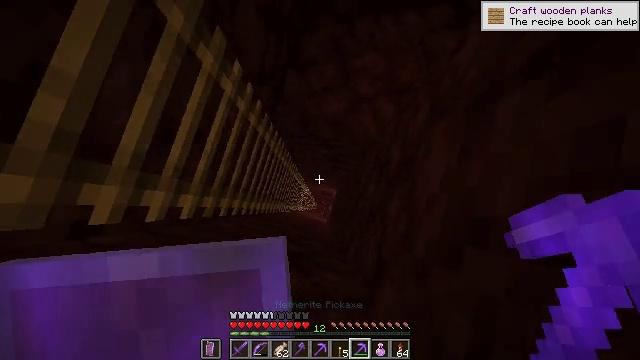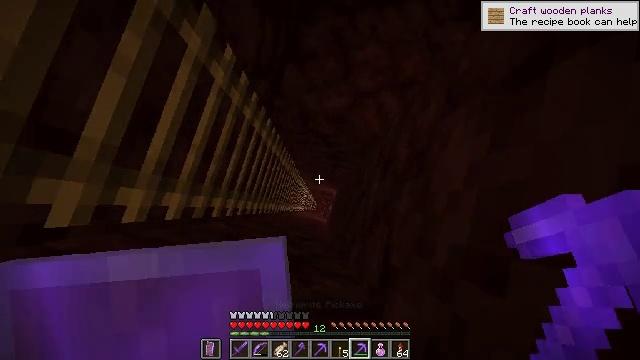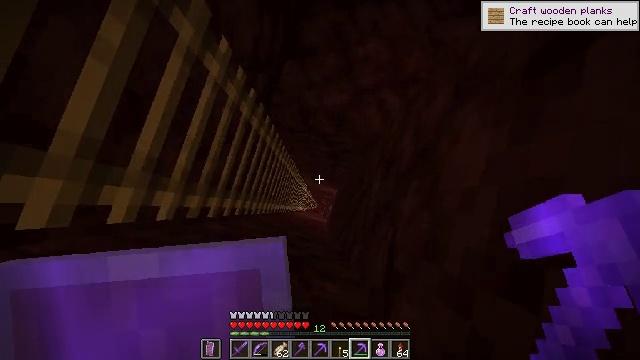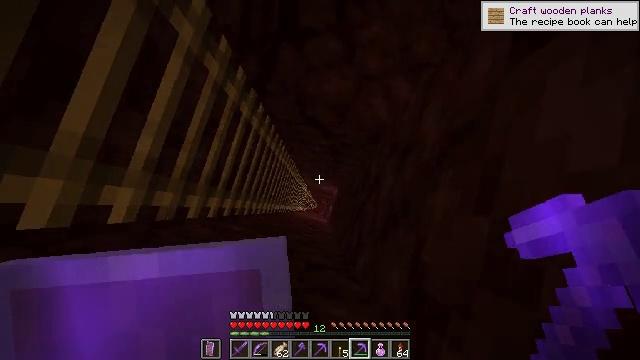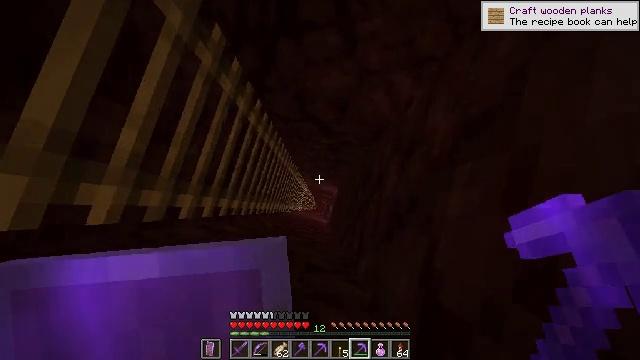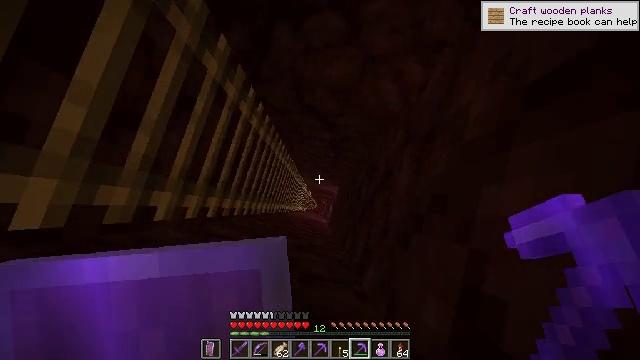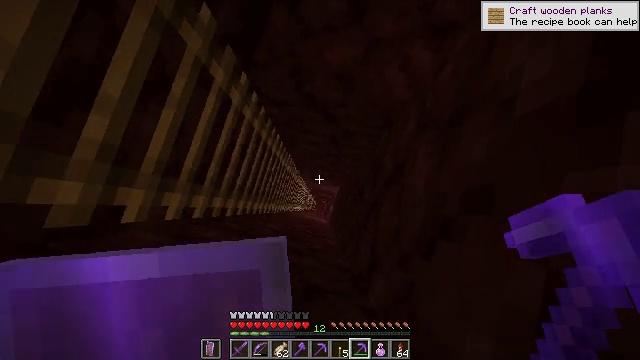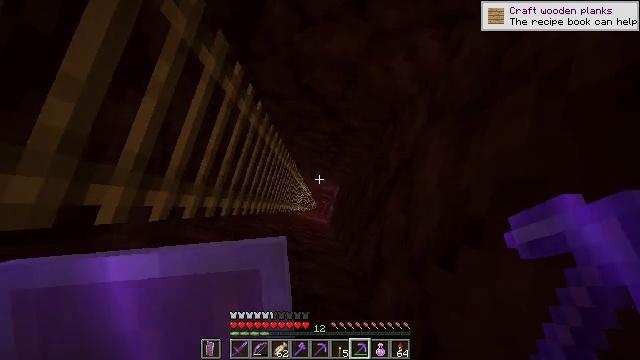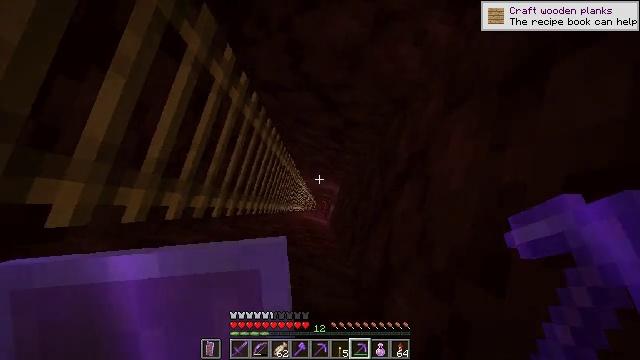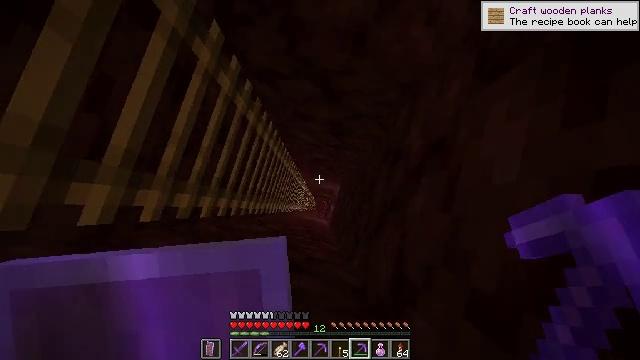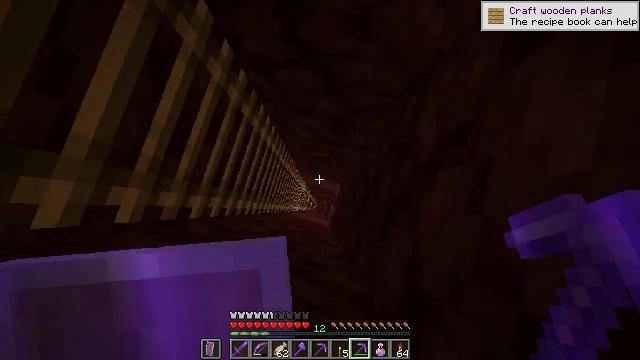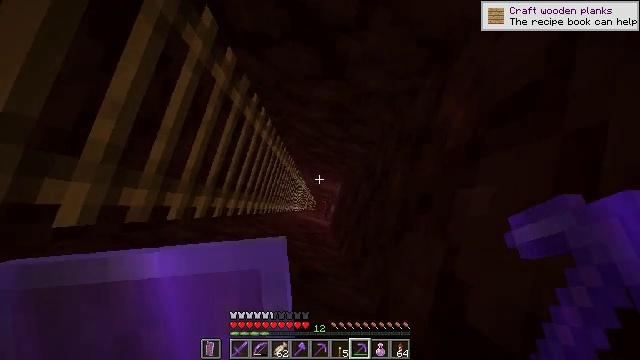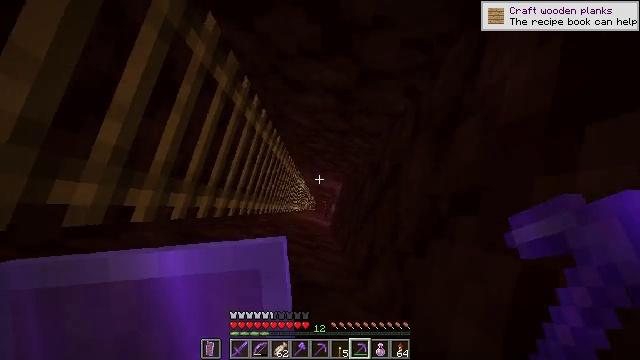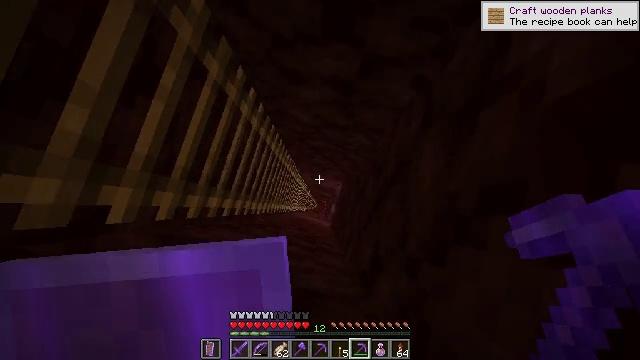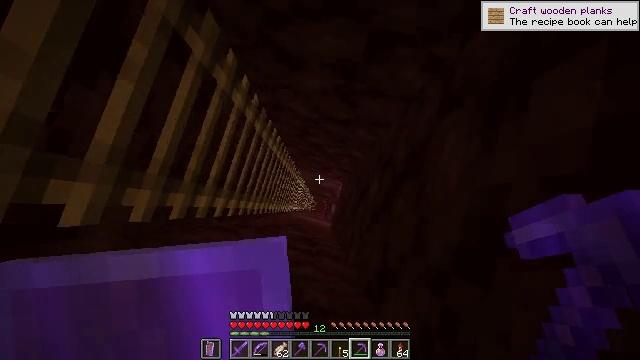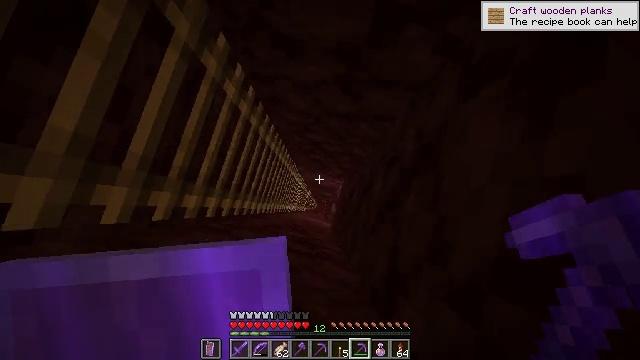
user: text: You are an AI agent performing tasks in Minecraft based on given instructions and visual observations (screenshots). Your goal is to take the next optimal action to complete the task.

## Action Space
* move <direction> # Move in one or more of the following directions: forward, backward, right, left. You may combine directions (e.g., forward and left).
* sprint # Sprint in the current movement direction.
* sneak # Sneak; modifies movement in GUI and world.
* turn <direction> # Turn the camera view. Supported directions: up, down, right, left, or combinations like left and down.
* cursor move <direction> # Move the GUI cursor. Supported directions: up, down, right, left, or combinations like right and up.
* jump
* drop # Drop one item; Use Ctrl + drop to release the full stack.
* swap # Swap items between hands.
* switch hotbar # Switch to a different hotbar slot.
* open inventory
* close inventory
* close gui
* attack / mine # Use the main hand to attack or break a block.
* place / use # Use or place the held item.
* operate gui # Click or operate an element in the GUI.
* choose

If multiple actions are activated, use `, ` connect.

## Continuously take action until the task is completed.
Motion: motion action
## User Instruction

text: Mine nether quartz ore in the Nether.
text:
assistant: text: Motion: no_op
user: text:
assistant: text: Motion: no_op
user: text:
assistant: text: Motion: no_op
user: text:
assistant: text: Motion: no_op
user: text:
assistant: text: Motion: no_op
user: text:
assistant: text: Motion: no_op
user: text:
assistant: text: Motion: no_op
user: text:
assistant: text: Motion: no_op
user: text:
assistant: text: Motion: no_op
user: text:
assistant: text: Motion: no_op
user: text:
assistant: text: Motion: no_op
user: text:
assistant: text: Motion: no_op
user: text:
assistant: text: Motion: no_op
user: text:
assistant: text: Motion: no_op
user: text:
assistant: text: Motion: no_op
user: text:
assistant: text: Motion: no_op
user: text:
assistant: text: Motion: no_op
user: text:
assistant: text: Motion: no_op
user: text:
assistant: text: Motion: no_op
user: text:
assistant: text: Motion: no_op
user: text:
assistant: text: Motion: no_op
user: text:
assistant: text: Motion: no_op
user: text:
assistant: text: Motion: no_op
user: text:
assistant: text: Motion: no_op
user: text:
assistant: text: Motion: no_op
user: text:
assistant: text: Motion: no_op
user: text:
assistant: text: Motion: no_op
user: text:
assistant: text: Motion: no_op
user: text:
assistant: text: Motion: no_op
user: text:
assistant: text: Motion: no_op